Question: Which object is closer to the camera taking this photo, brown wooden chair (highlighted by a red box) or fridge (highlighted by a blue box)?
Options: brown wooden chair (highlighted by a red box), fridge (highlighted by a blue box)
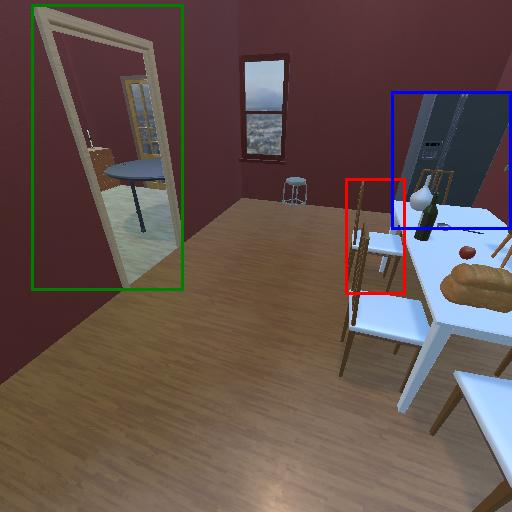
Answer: brown wooden chair (highlighted by a red box)